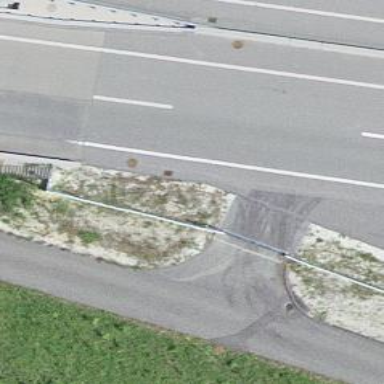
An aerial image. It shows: Gate.